Field crop: maize
Growth stage: 2
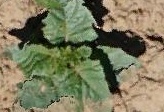
Species: datura